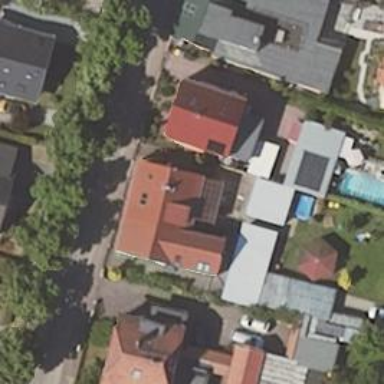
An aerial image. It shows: Simple and straightforward house.